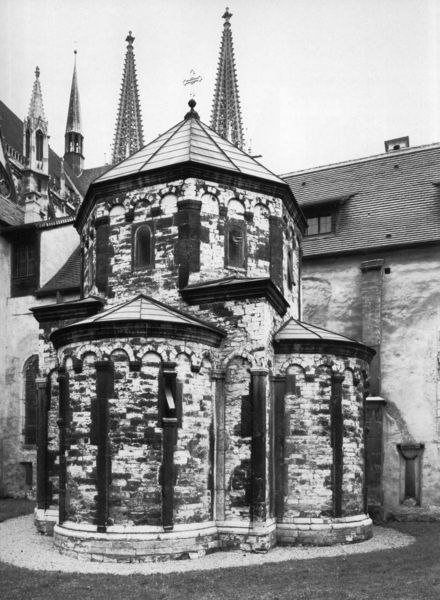
Titel: Allerheiligen-Kapelle am Domkreuzgang in Regensburg
Standort: Regensburg, Dom (EU - D - B)
Schlagwörter: weiß, fenster, frankreich, schwarz, dach, alt, architektur, steine, kirche, gotik, rund, turm, garten, deutschland, mauer, pilaster, rundbogen, detail, anbau, foto, fotografie, kirchtürme, bögen, kloster, kreuz, türme, schwarzweiß, apsis, romanik, kapelle, kreuzgang, zentralbau, schießscharten, zweiturmfassade, romanisch, kalkstein, scharten, zierwerk, annexbau, kreuzgangskapelle, gotische türme